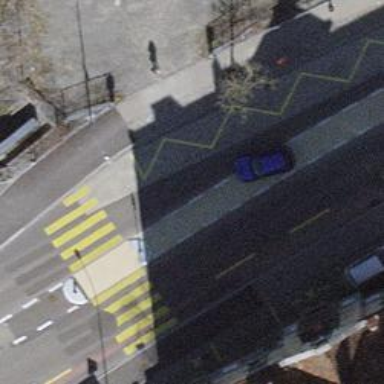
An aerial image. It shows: Public transport stop position.